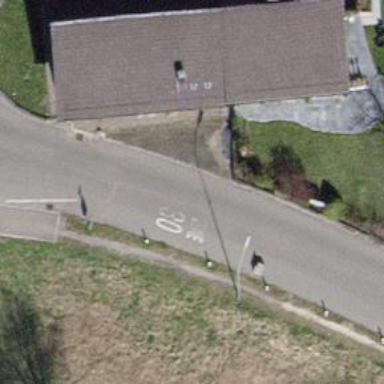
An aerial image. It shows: Asphalt road in residential area.